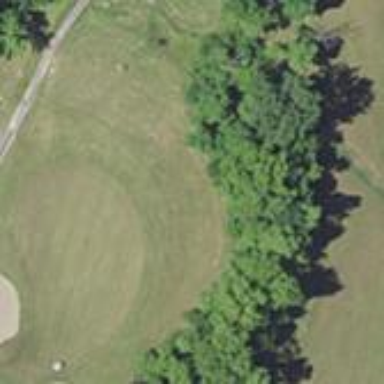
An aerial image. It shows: Golf fairway surrounded by grass.